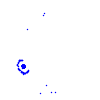
Particle: pion